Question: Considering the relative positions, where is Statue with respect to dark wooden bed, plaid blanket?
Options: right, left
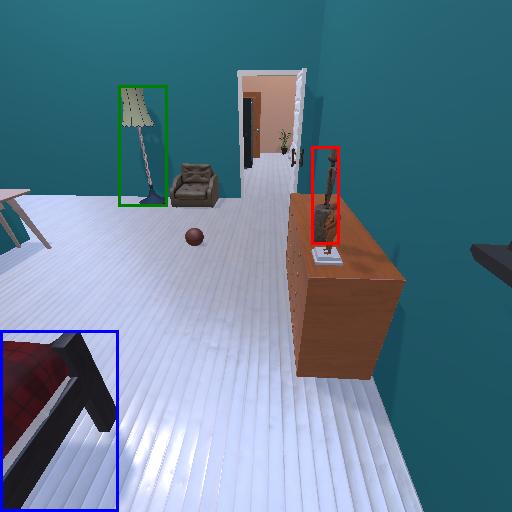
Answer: right